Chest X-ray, PA view. Patient: 59 years old, sex M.
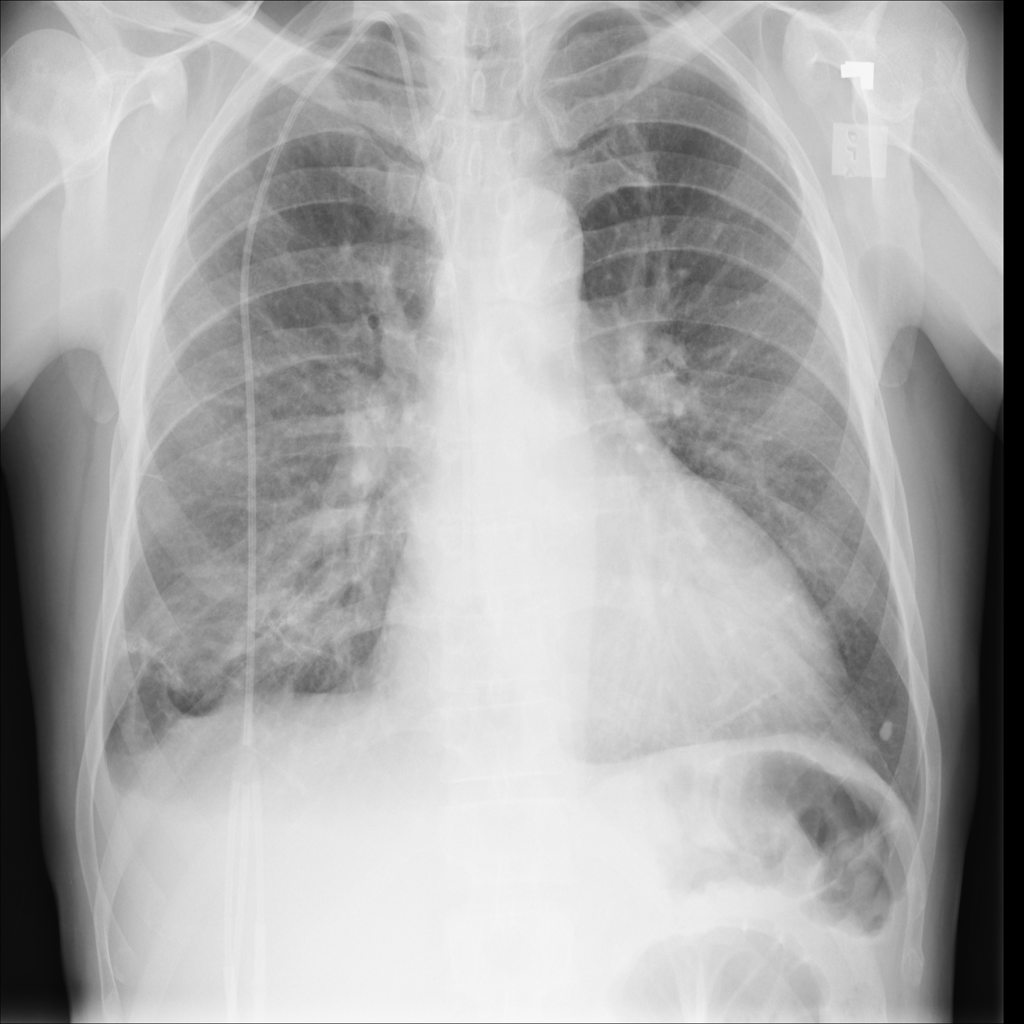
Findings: Fibrosis, Nodule